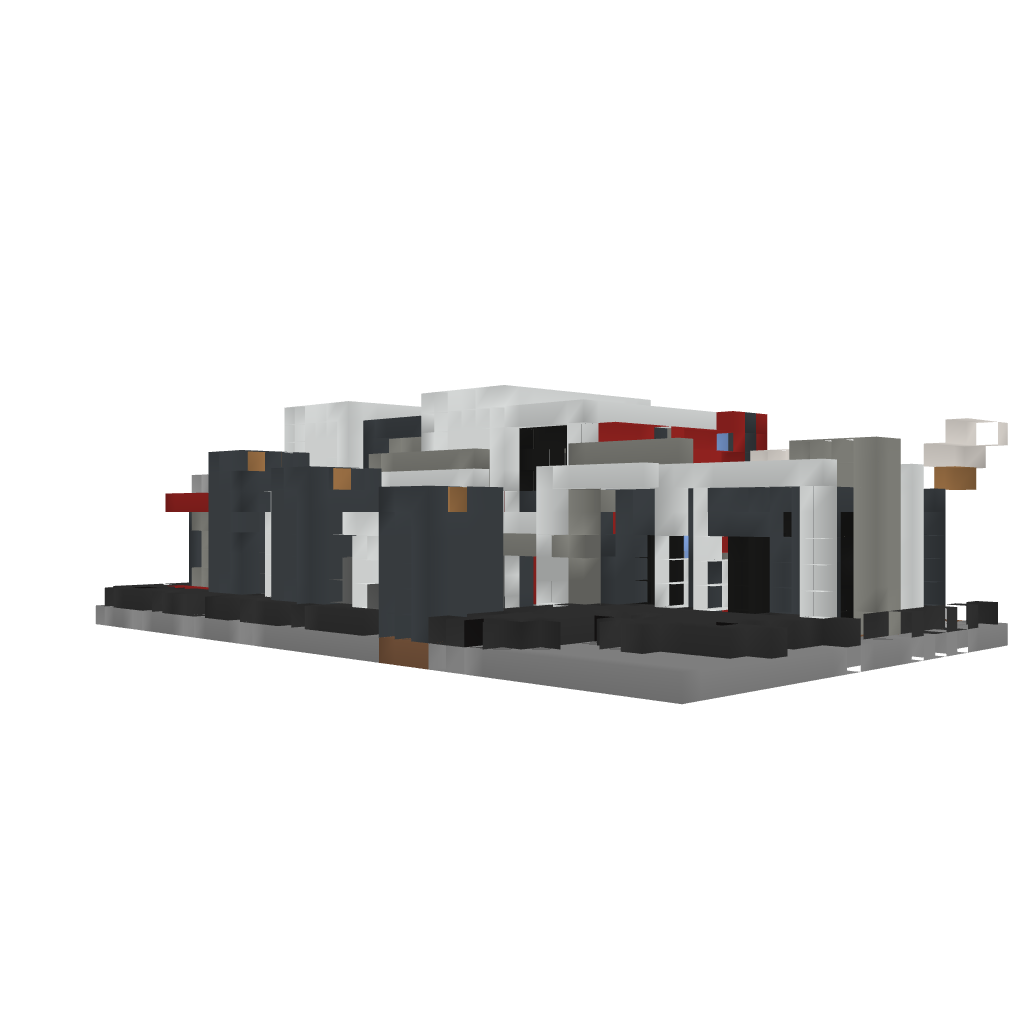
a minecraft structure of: Ultra Modern Spawn By Areoki